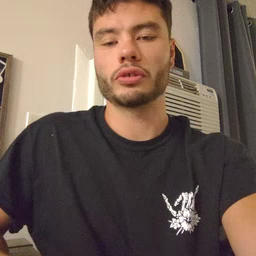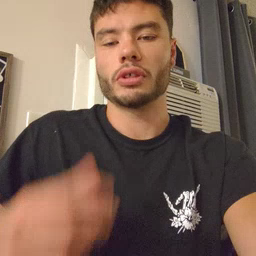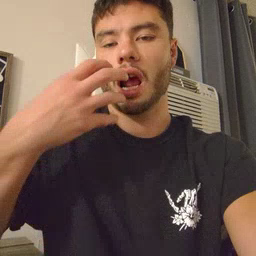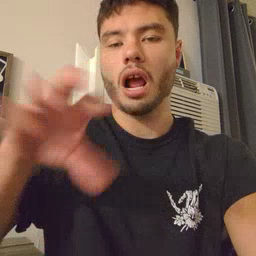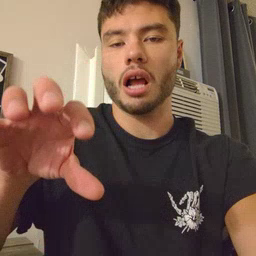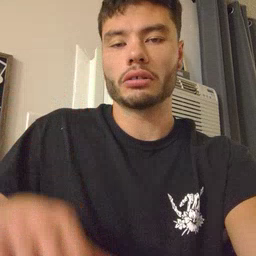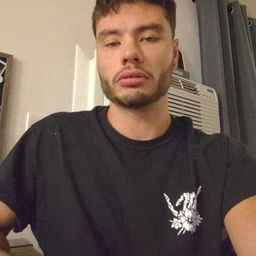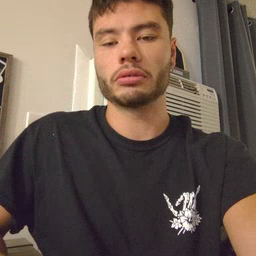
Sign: hot